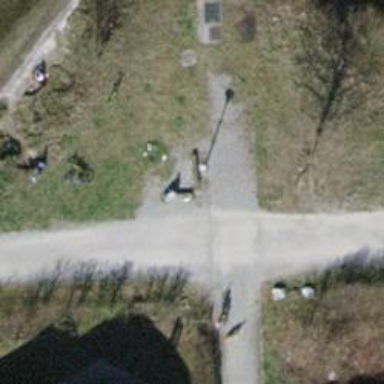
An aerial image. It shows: Brown bench.